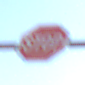
Verkehrszeichen: Stop
Umgebung: Outdoor, Urban
Tageszeit: SunriseSunset
Wetter: Clear
Licht: Natural
Jahreszeit: NotSpecified
Kontrast: MediumContrast